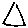
Label: triangle